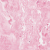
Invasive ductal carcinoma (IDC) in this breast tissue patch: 0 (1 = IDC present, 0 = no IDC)